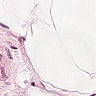
Metastatic tissue present: no